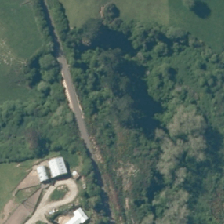
Land cover: deciduous_hardwood